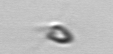
Label: Pyramimonas